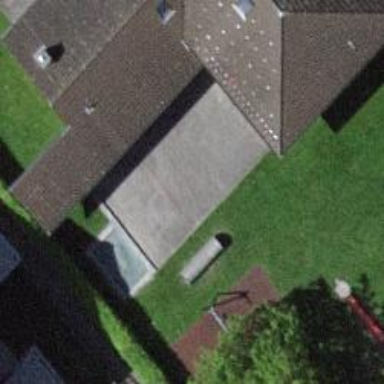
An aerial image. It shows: Kindergarten.